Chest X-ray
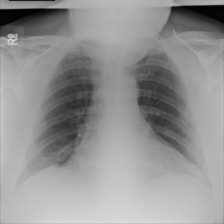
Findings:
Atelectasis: negative
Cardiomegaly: negative
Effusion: negative
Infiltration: negative
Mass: negative
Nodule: negative
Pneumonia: negative
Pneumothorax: negative
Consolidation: negative
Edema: negative
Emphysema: negative
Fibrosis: negative
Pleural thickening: negative
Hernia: negative